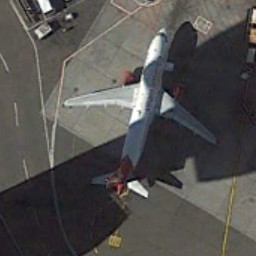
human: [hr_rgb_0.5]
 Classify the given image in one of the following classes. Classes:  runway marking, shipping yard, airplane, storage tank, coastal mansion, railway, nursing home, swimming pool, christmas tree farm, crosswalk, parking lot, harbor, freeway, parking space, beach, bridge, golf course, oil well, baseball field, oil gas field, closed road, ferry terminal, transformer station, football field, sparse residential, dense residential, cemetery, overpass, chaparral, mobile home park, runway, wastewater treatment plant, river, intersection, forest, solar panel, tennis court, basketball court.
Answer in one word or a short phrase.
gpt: airplane